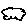
Label: cloud